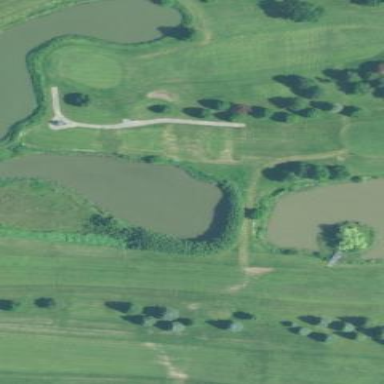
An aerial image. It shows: Water hazard on golf course. The hazard is natural water feature.